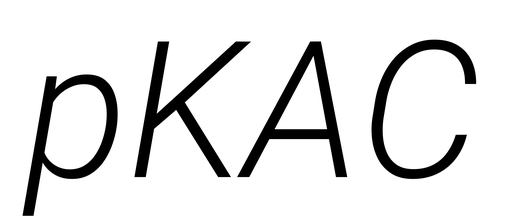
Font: Roboto-Italic_Light_Italic